Question: I am having an error related to multiple constant drivers in VHDL, and here i am uploading the image of the code............
In my code cmp is a component and i want to use it in a for generate statement for a = Nx-Ny to a = 0..............But at
> a = Nx-Ny => tempx = ipx(Nx-1 downto Nx-Ny)
otherwise tempx = tempz(Ny-2 downto 0) & ipx(a)
For this i had used when - else statement but i am having error......

> Errors : Error (10028): Can't resolve multiple constant drivers for net "tempx[0]" at ArrayDivider.vhd(44) (on the selected line in the image)
Error: Can't elaborate top-level user hierarchy
Please tell me what is the solution??????
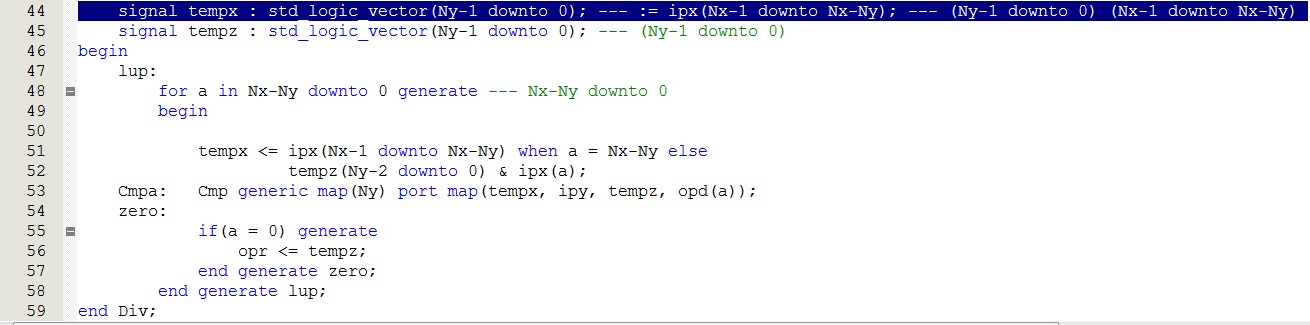
Answer: The error is telling you that you have multiple drivers on tempx[0].
In the code you posted, there is only one conditional assignment to tempx.
However it is embedded in a 'for ... generate' statement.
That means you are probably generating multiple copies of it, depending on the values of nx,ny. Hence the error.
EDIT
It doesn't help that you are posting an unreadably small picture instead of actual VHDL code. Please edit the question with your code.
Meanwhile I I can see that you are generating a set of different modules (Cmp?) and feeding a different input signal to each.
However you drive all these signals on the same signal at the same time! That is what the tools are telling you.
What you need is an of signals, indexed by the generate variable, a.
'''
subtype temp is std_logic_vector(N downto 0);
signal Tempx : array(Nx-Ny downto 0) of temp;
...
for a in ... generate
tempx(a) <= (whatever expression you have now);
Cmpa : generic map (...) port map (tempx(a), ...);
end generate;
'''
Now, obviously, each member of the array has only one driver, eliminating the multiple driver errors.